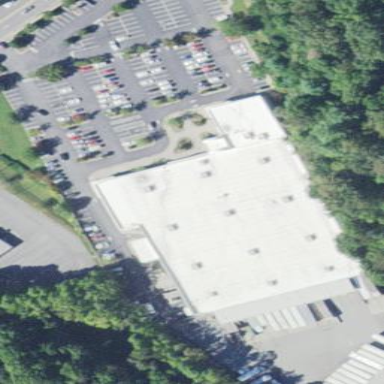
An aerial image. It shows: Building.